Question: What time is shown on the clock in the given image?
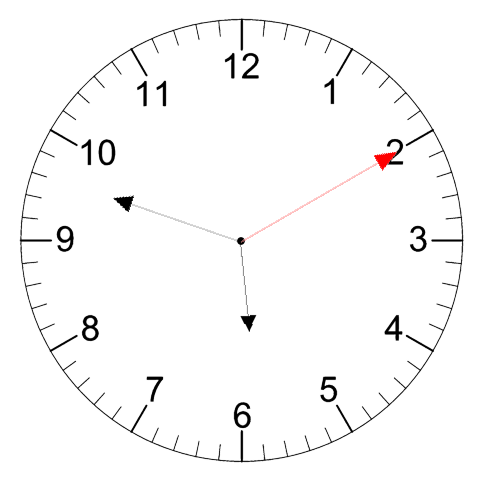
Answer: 05:48:10